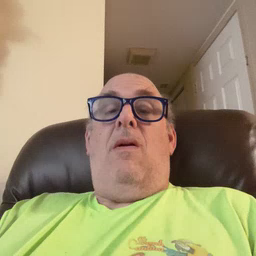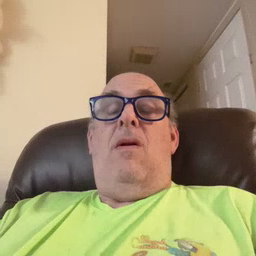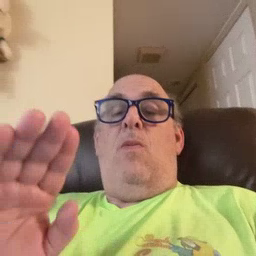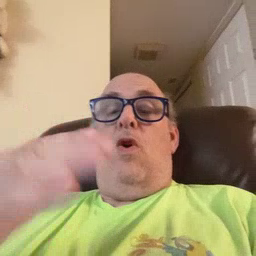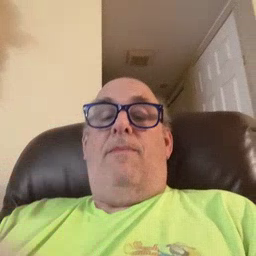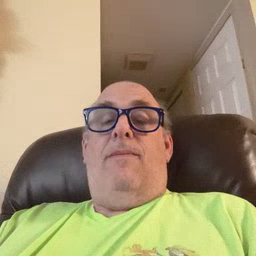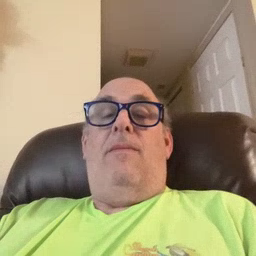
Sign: room